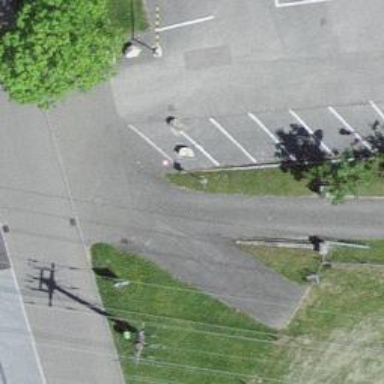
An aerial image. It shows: Road serving as parking aisle.